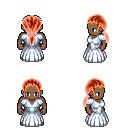
a pixel art fantasy rpg character, male body template, human, dark skin, underdress, teal pants, red ponytail hairstyle, maroon shoes, four views (front, back, left, right), 2x2 character sprite sheet, small pixel art, hard edges, no anti-aliasing